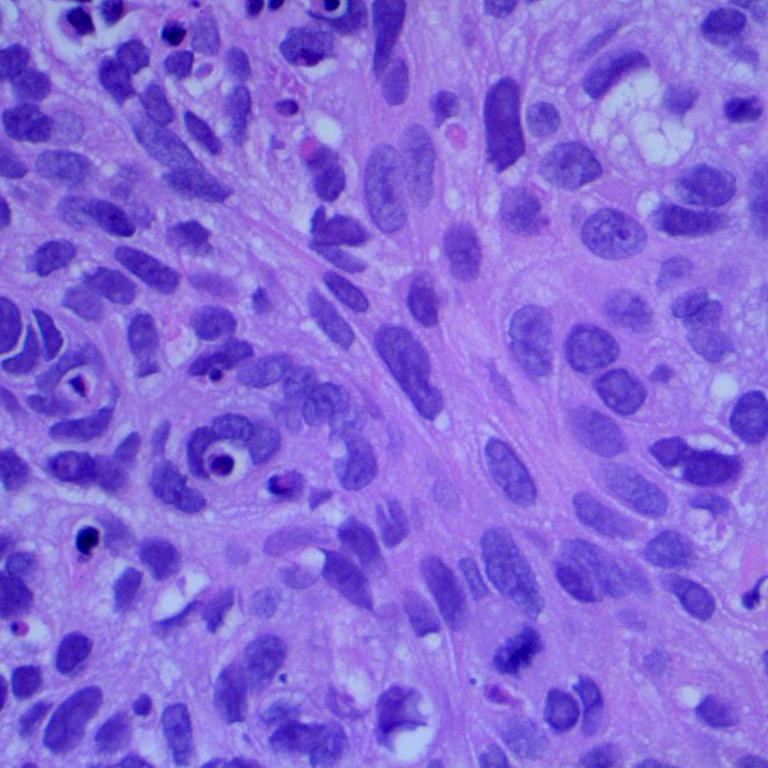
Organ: lung
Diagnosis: squamous carcinomas